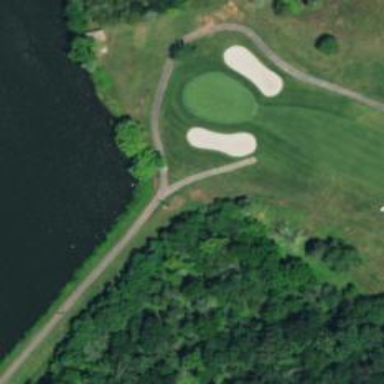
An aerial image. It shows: Pathway for golfing.